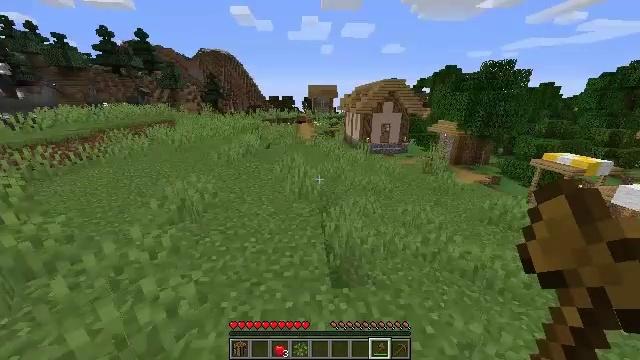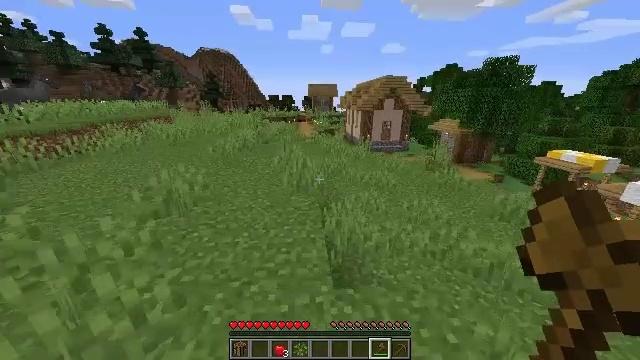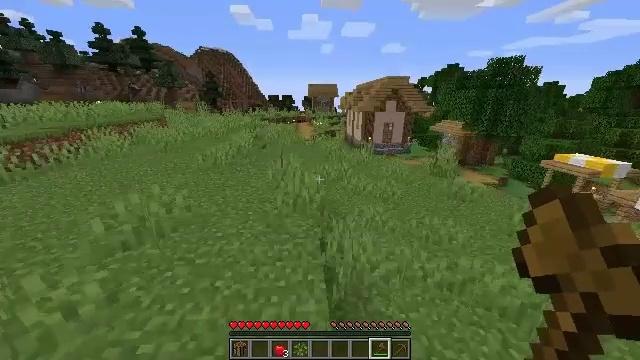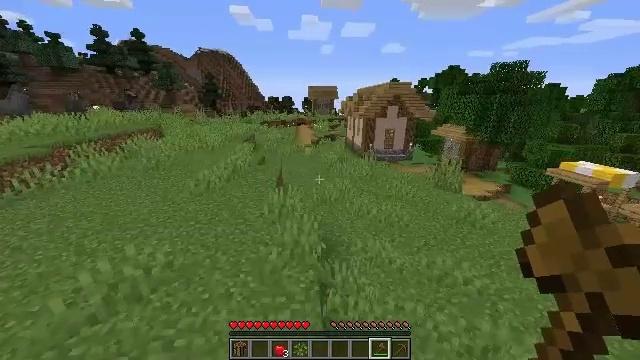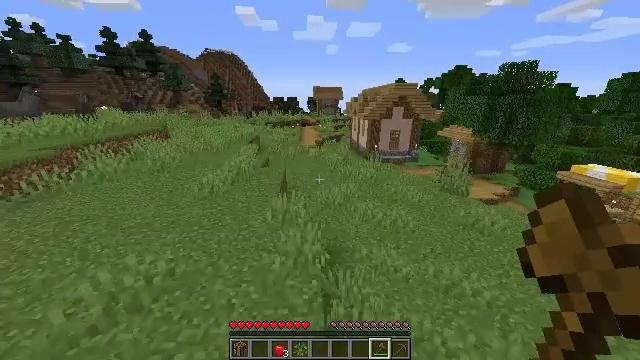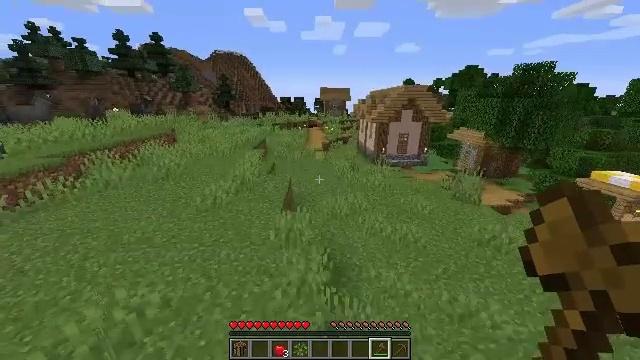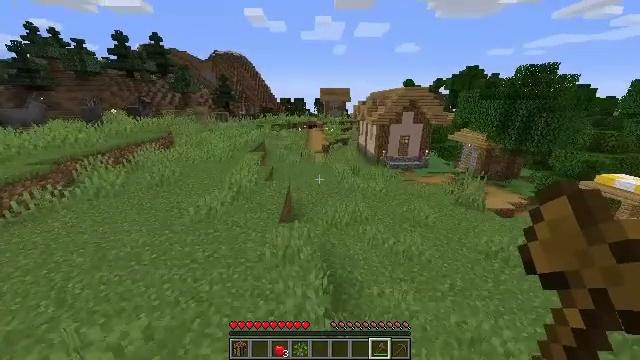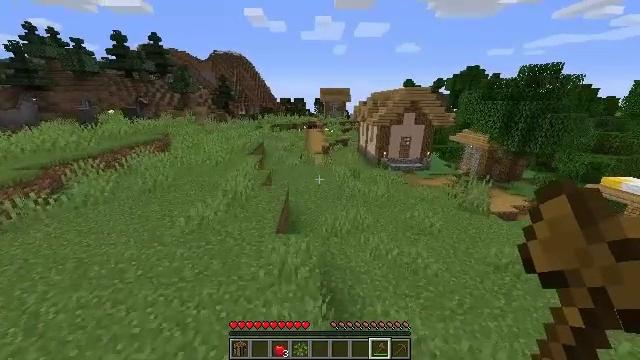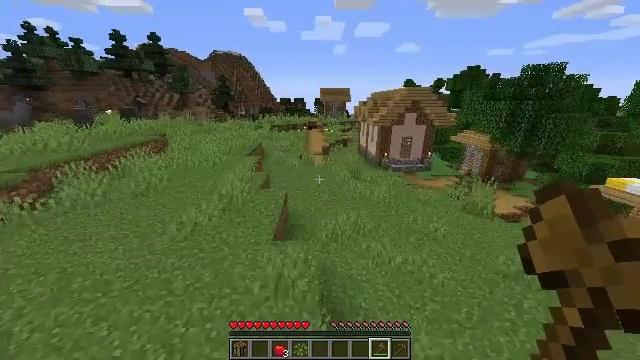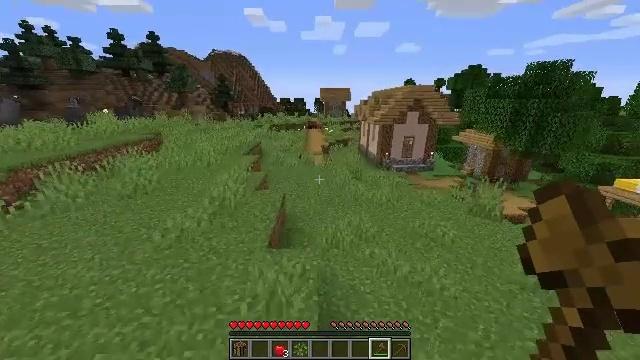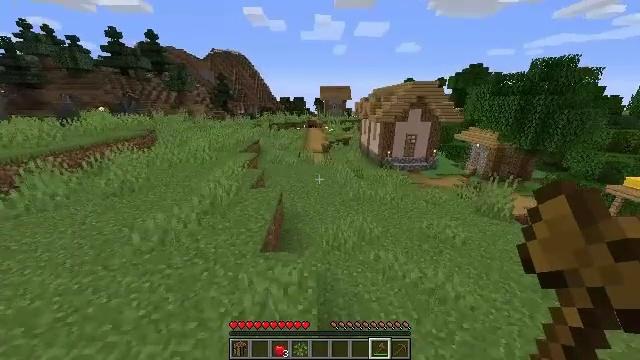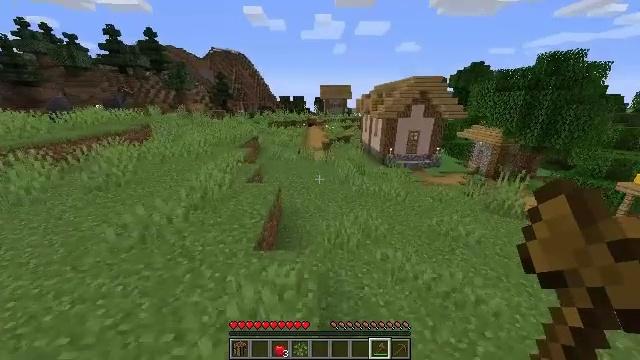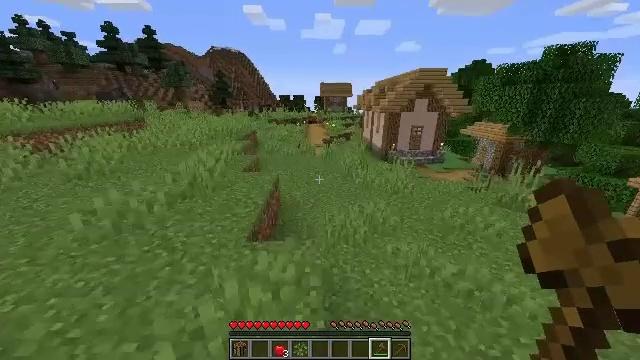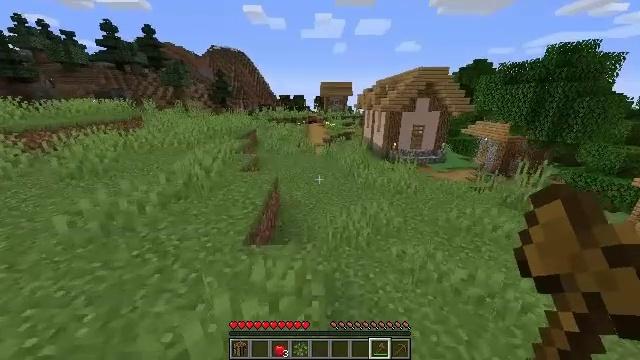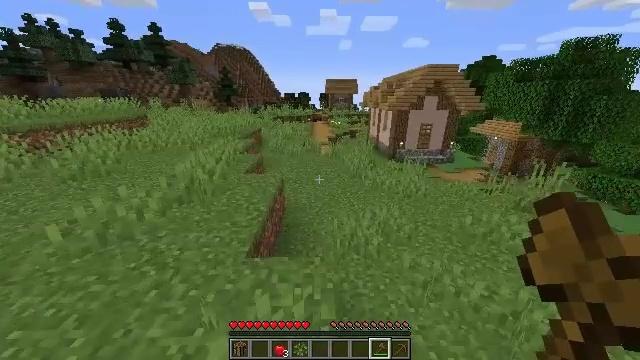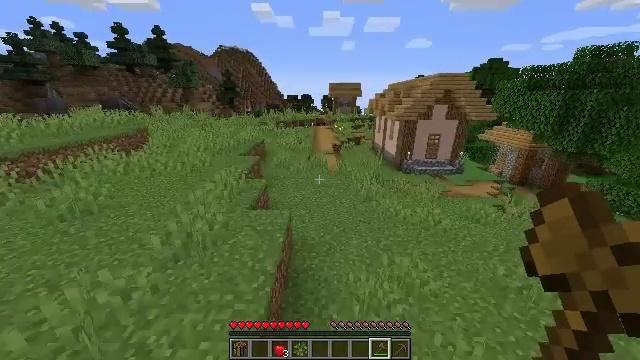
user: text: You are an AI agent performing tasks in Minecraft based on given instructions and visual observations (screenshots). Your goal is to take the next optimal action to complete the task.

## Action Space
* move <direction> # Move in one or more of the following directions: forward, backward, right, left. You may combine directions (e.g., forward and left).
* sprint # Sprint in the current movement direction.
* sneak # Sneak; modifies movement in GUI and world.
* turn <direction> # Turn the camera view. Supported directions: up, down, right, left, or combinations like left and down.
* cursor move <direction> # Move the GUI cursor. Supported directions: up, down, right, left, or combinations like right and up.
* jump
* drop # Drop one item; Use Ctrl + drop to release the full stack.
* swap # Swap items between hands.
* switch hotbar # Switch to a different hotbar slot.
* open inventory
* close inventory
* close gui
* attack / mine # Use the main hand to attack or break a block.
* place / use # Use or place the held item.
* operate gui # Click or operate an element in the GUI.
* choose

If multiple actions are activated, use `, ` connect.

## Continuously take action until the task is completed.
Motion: motion action
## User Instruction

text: Remove the yellow bed.
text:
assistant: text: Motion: move forward, jump
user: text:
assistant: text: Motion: move forward, jump
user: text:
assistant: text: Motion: move forward, jump
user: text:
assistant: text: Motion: move forward, turn left, jump
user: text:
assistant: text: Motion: move forward, turn left, jump
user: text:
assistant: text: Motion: move forward, jump
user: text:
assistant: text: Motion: move forward, jump
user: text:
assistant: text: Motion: move forward, jump
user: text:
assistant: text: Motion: move forward, jump
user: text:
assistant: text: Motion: move forward and move left, jump
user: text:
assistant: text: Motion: move forward and move left, jump
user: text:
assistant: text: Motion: move forward and move left, jump
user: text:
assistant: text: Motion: move forward and move left, jump
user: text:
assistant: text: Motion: move forward and move left, turn left, jump
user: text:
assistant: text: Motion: move forward and move left, jump
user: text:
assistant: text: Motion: move forward and move left, jump
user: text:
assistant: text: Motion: move forward and move left, jump
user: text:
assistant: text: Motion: move forward and move left, jump
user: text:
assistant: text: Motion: move forward and move left, jump
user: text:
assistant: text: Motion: move forward, jump
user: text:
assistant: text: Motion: move forward, jump
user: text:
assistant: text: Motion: move forward, jump
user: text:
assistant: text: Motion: move forward, jump
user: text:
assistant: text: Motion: move forward, jump
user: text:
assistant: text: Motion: move forward, jump
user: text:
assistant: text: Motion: move forward, jump
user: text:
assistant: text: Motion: move forward, jump
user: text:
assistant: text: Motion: move forward, jump
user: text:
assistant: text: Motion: move forward, jump
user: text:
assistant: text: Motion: move forward, jump